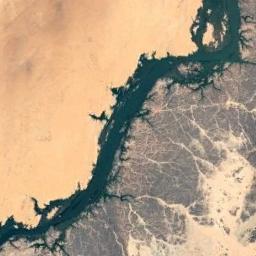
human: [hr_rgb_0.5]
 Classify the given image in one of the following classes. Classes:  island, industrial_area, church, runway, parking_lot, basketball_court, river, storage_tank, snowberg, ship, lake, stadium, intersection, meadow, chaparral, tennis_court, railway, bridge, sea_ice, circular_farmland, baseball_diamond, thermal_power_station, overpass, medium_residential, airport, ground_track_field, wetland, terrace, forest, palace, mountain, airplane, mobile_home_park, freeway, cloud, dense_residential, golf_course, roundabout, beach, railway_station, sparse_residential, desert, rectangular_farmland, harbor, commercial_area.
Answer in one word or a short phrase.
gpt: river